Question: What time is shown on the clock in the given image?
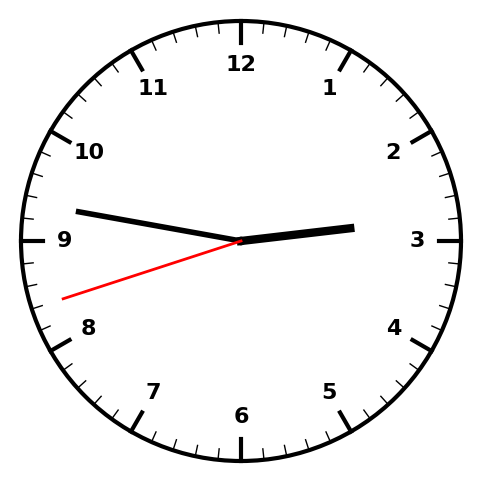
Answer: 02:46:42